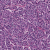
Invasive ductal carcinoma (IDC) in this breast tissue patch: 1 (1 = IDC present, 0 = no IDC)